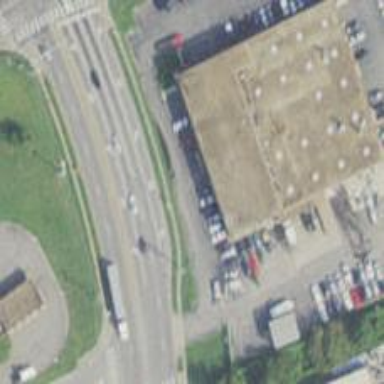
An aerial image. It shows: Commercial building.